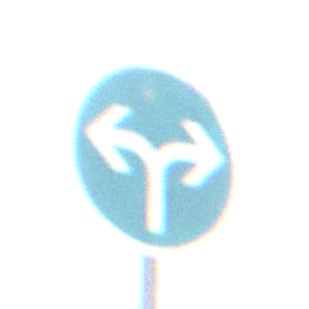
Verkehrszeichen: VorgeschriebeneFahrtrichtungRechtsOderLinks
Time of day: Midday
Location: Outdoor (Nature)
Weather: PartlyCloudy
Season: Autumn
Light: Natural